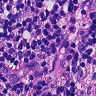
Metastatic tissue present: yes